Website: macys
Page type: customer-info-address
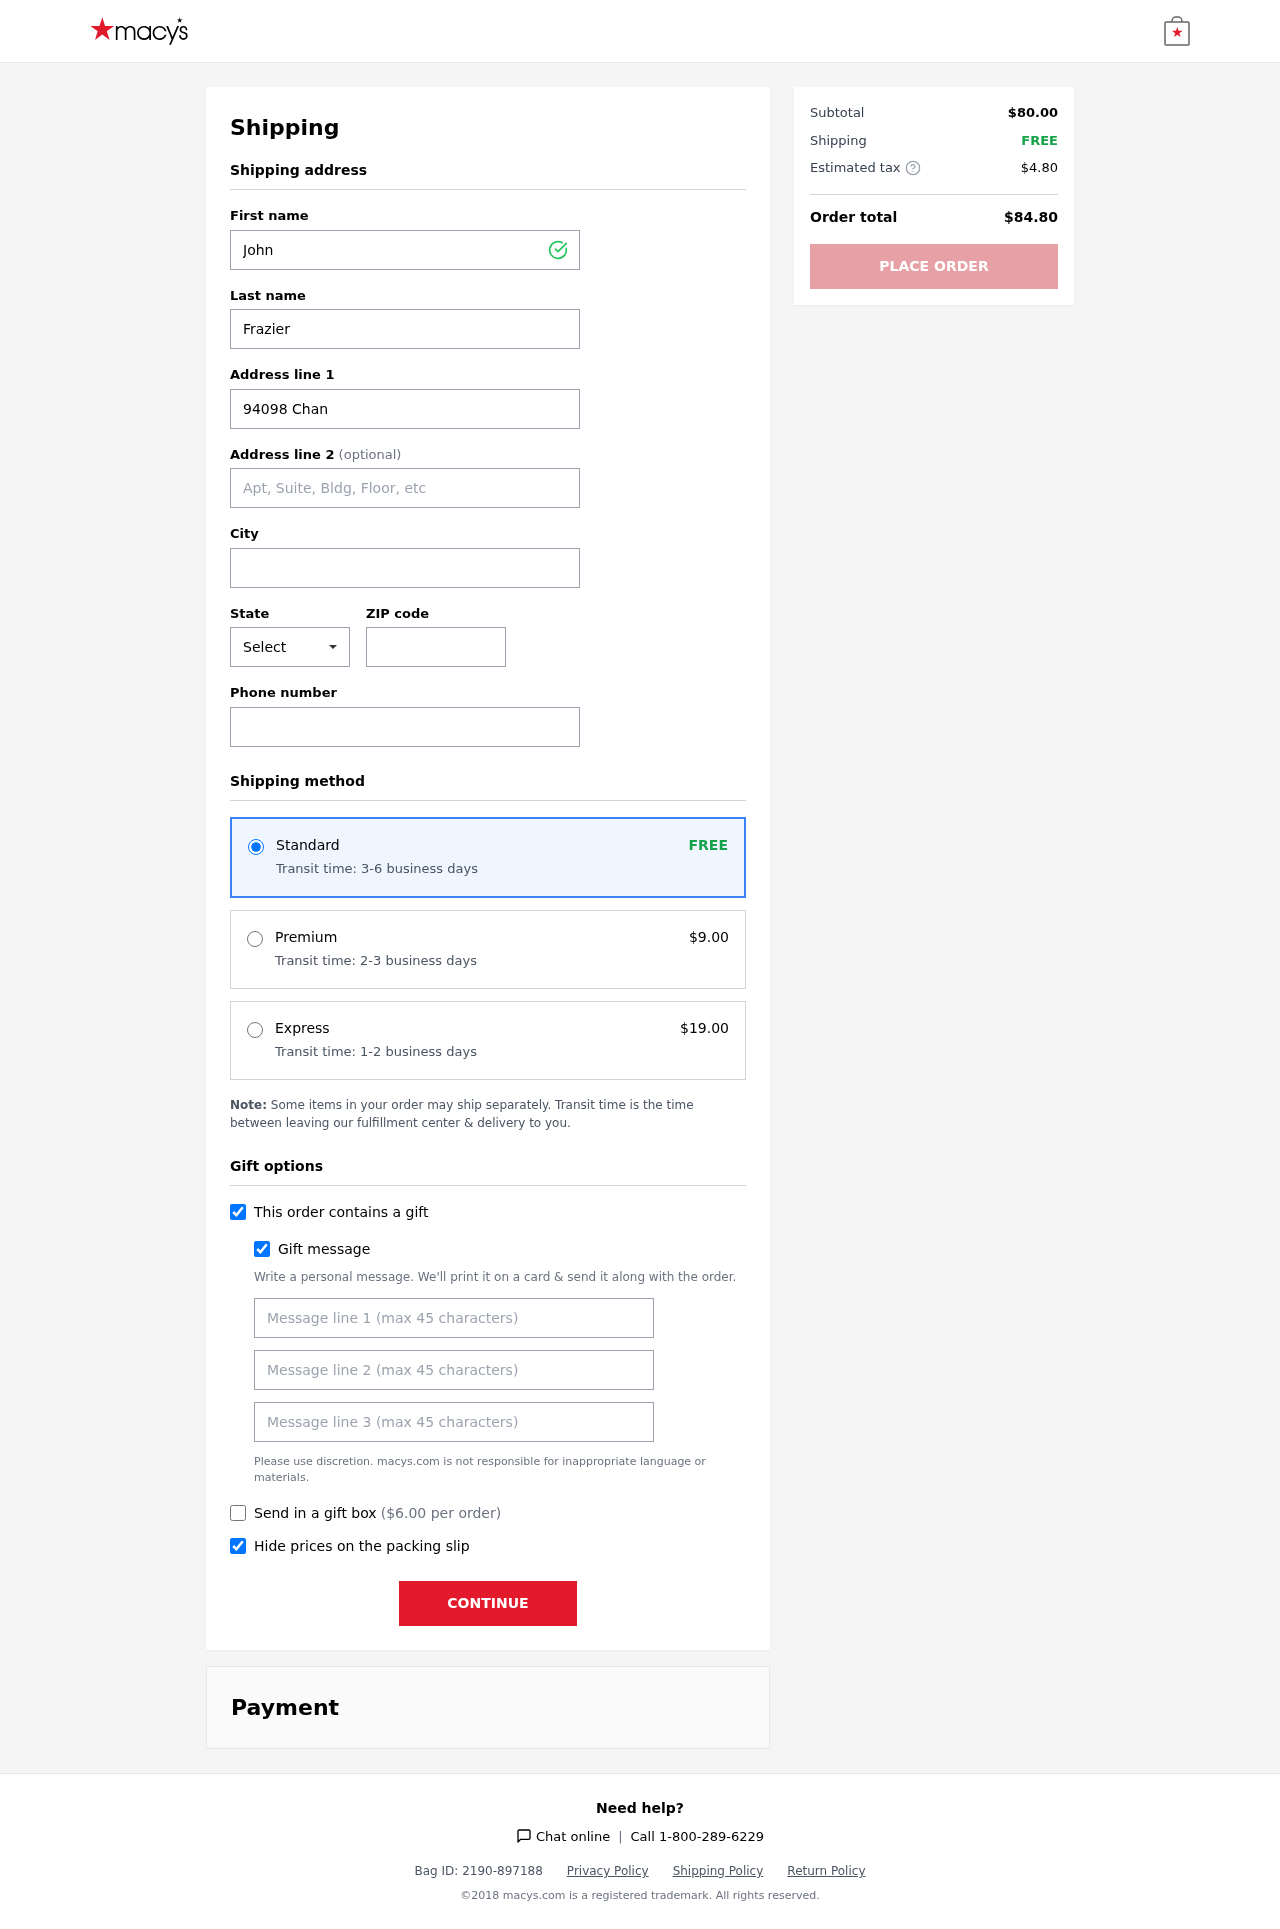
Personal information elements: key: PII_CITY
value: New Todd
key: PII_FIRSTNAME
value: John
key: PII_GIFT_MESSAGE
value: Hey Lisa, I know how much you love cozying up your space, so I thought this would add a perfect touch to your bedroom. Can’t wait to see how it brightens up your new place! Enjoy!  John
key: PII_LASTNAME
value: Frazier
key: PII_PHONE
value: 2659023408
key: PII_POSTCODE
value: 96578
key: PII_STATE_ABBR
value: UT
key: PII_STREET
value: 94098 Chan Curve Apt. 636
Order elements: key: ORDER_SHIPPING_STANDARD
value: FREE
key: ORDER_SHIPPING_STANDARD_TIME
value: Transit time: 3-6 business days
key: ORDER_SHIPPING_PREMIUM
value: $9.00
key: ORDER_SHIPPING_PREMIUM_TIME
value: Transit time: 2-3 business days
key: ORDER_SHIPPING_EXPRESS
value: $19.00
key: ORDER_SHIPPING_EXPRESS_TIME
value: Transit time: 1-2 business days
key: ORDER_GIFT_BOX_FEE
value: $6.00
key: ORDER_SUBTOTAL
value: $80.00
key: ORDER_SHIPPING_COST
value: FREE
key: ORDER_TAX
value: $4.80
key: ORDER_TOTAL
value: $84.80